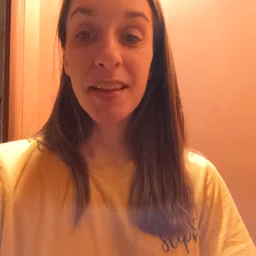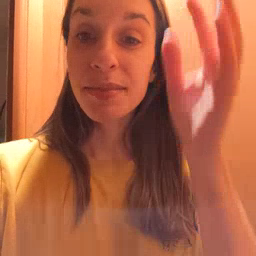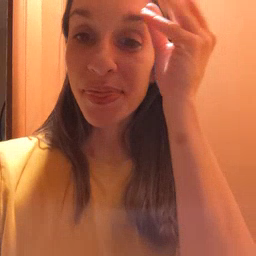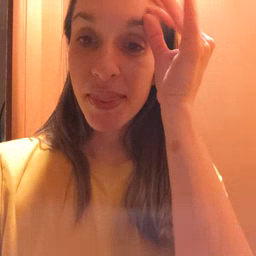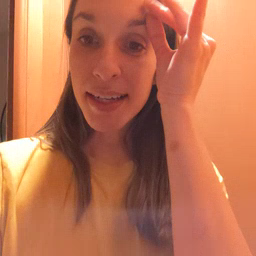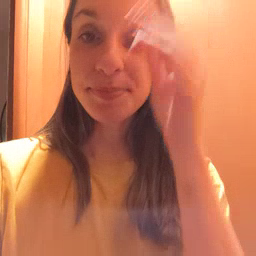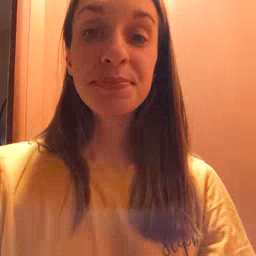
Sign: think